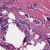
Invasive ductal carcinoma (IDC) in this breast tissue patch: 0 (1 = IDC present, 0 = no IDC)